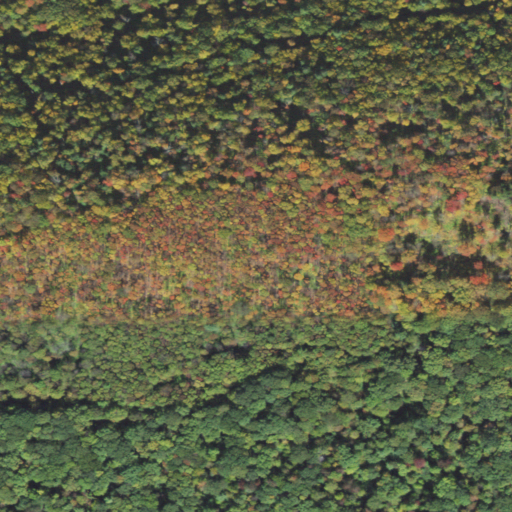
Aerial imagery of mountain in Pennsylvania named Sand Mountain containing deciduous forest, mixed forest, and evergreen forest